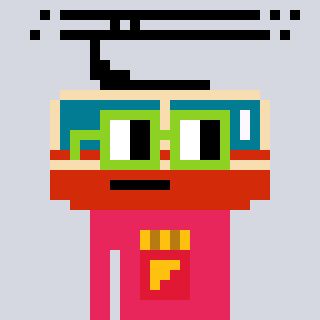
a pixel art character with square light green glasses, a tram wagon-shaped head and a redpinkish-colored body on a cool background